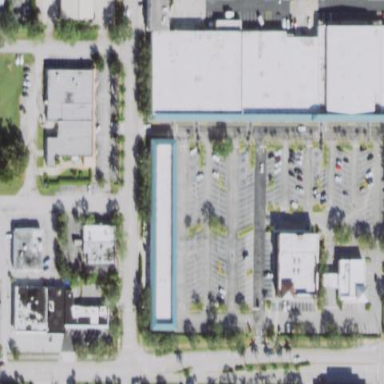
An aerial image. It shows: Retail area.